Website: home-depot
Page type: receipt
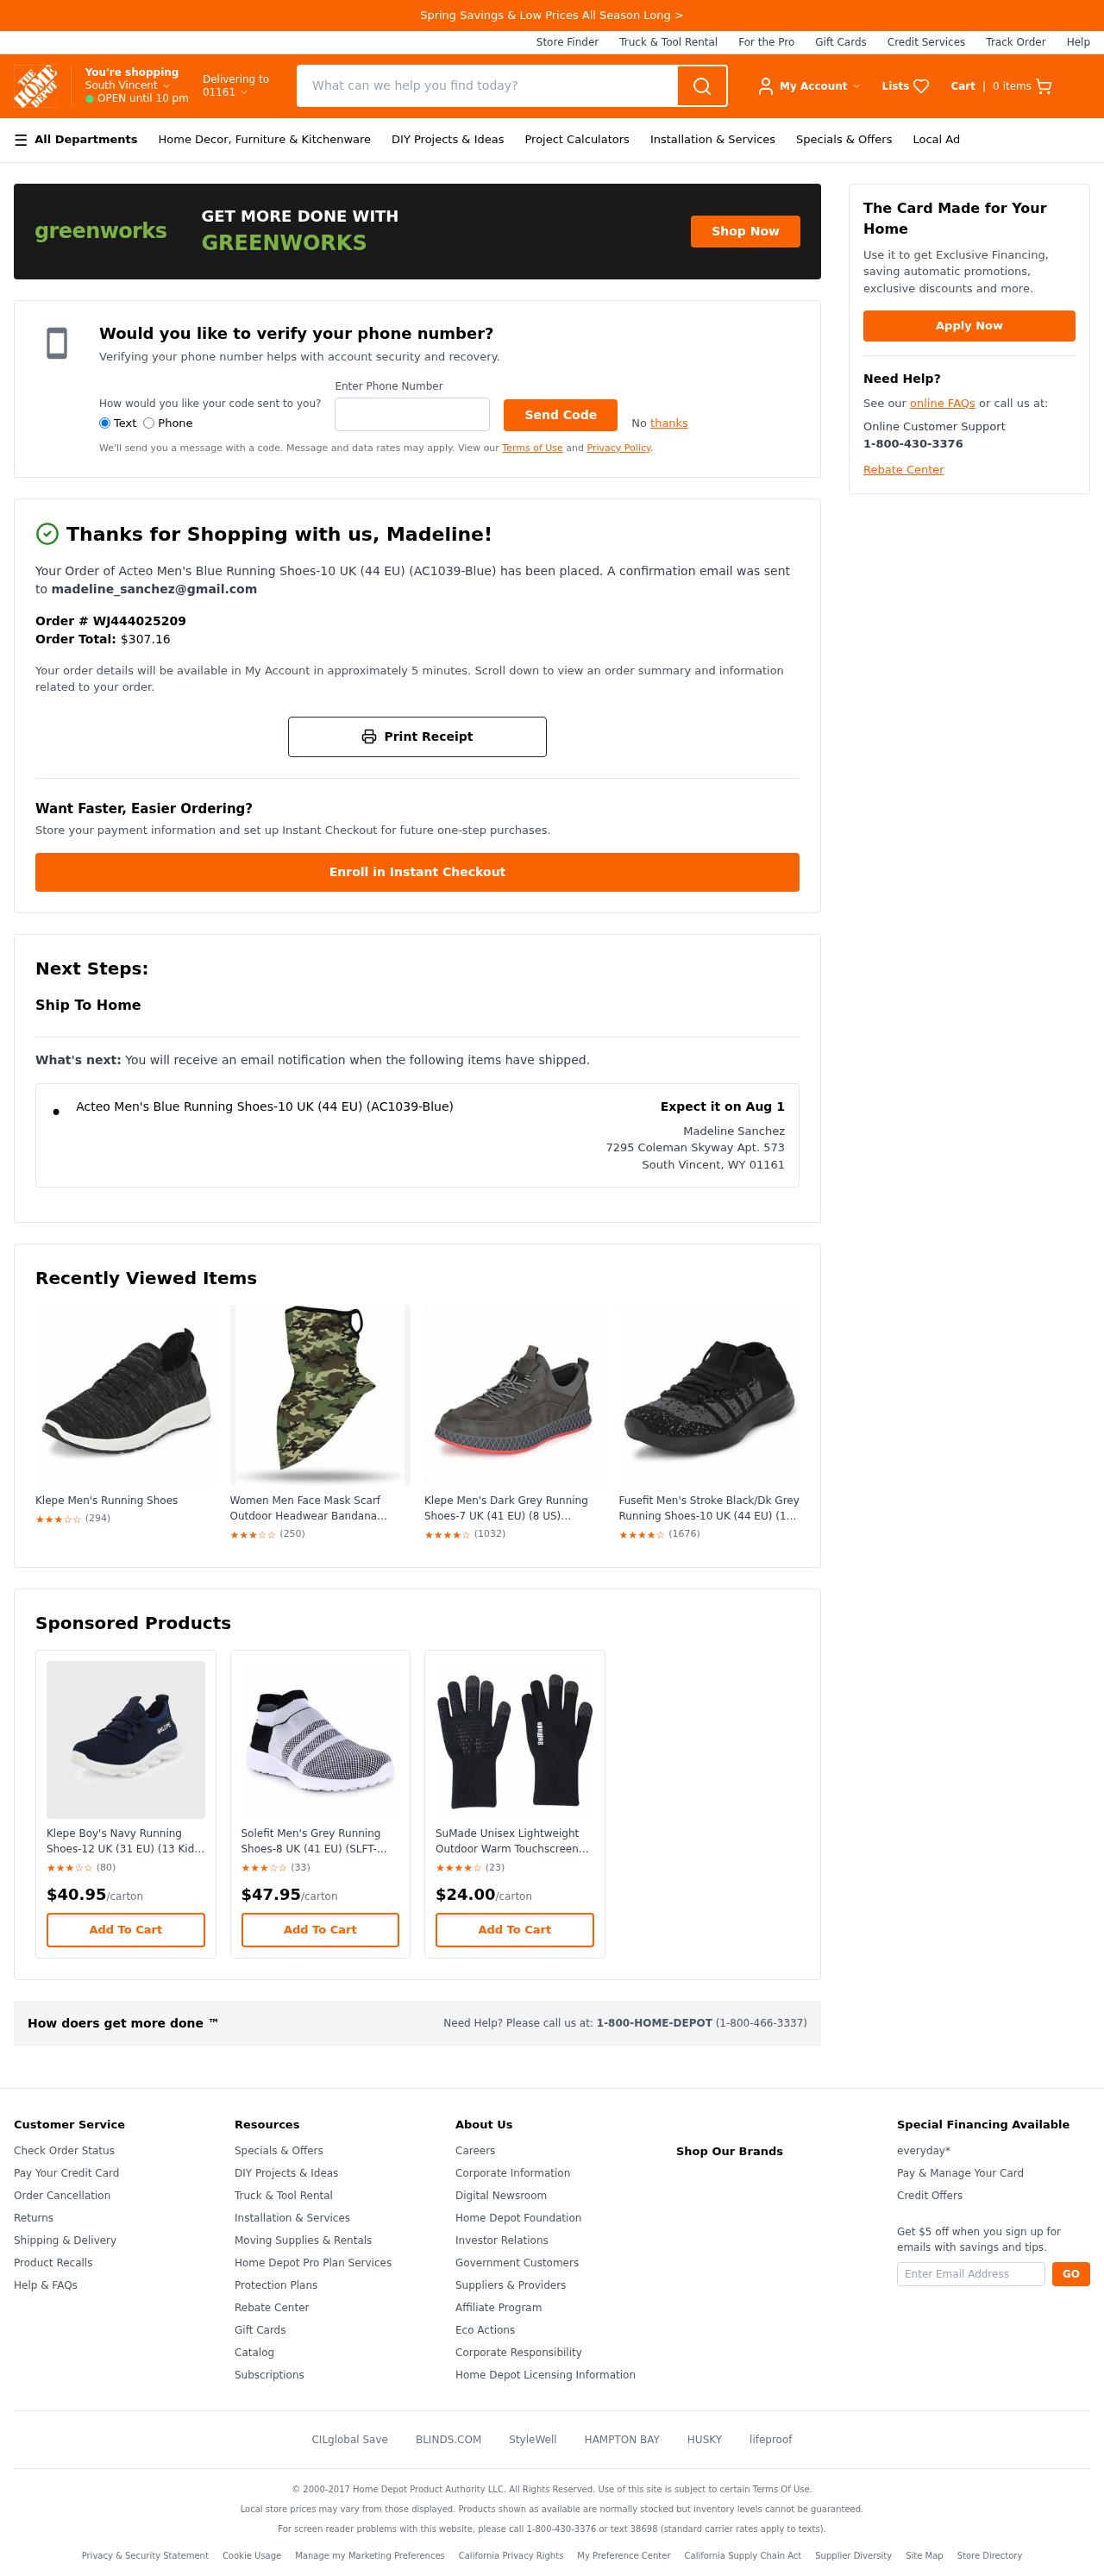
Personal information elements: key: PII_CITY
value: South Vincent
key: PII_CITY_STATE_ZIP
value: South Vincent, WY 01161
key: PII_EMAIL
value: madeline_sanchez@gmail.com
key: PII_FIRSTNAME
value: Madeline
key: PII_FULLNAME
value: Madeline Sanchez
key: PII_PHONE
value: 5973423280
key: PII_POSTCODE
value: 01161
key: PII_STREET
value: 7295 Coleman Skyway Apt. 573
Product elements: key: PRODUCT1_NAME
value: Acteo Men's Blue Running Shoes-10 UK (44 EU) (AC1039-Blue)
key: PRODUCT2_NAME
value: Klepe Men's Running Shoes
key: PRODUCT2_RATING
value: ★★★☆☆
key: PRODUCT2_NUM_RATINGS
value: (294)
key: PRODUCT3_NAME
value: Women Men Face Mask Scarf Outdoor Headwear Bandana Sports Tube UV Face Mask for Workout Yoga Running
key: PRODUCT3_RATING
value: ★★★☆☆
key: PRODUCT3_NUM_RATINGS
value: (250)
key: PRODUCT4_NAME
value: Klepe Men's Dark Grey Running Shoes-7 UK (41 EU) (8 US) (JC031/DKGRY)
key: PRODUCT4_RATING
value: ★★★★☆
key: PRODUCT4_NUM_RATINGS
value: (1032)
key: PRODUCT5_NAME
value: Fusefit Men's Stroke Black/Dk Grey Running Shoes-10 UK (44 EU) (11 US) (FFR-427)
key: PRODUCT5_RATING
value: ★★★★☆
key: PRODUCT5_NUM_RATINGS
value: (1676)
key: PRODUCT6_NAME
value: Klepe Boy's Navy Running Shoes-12 UK (31 EU) (13 Kids US) (KD/KPK-03/NVY)
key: PRODUCT6_RATING
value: ★★★☆☆
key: PRODUCT6_NUM_RATINGS
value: (80)
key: PRODUCT6_PRICE
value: $40.95
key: PRODUCT7_NAME
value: Solefit Men's Grey Running Shoes-8 UK (41 EU) (SLFT-1120)
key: PRODUCT7_RATING
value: ★★★☆☆
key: PRODUCT7_NUM_RATINGS
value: (33)
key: PRODUCT7_PRICE
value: $47.95
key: PRODUCT8_NAME
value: SuMade Unisex Lightweight Outdoor Warm Touchscreen Waterproof Windproof Running Driving Cycling Clim
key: PRODUCT8_RATING
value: ★★★★☆
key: PRODUCT8_NUM_RATINGS
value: (23)
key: PRODUCT8_PRICE
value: $24.00
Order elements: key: ORDER_NUM_ITEMS
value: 0
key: ORDER_ID
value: WJ444025209
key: ORDER_TOTAL
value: $307.16
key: ORDER_DELIVERY_DATE
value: Expect it on Aug 1